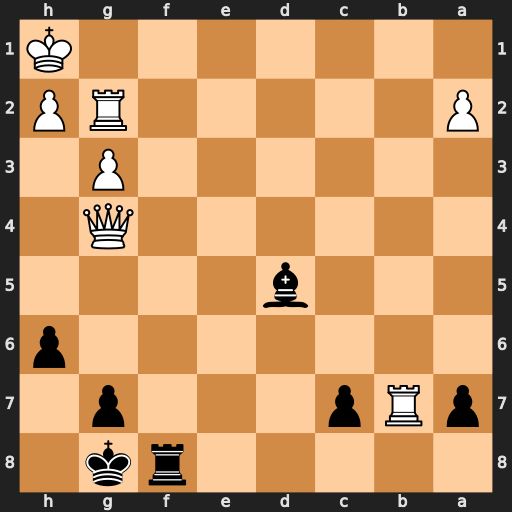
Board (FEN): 5rk1/pRp3p1/7p/3b4/6Q1/6P1/P5RP/7K
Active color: b
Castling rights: -
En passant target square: -
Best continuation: Rf1#